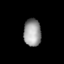
Tissue: lung
Cell type: Endothelial cells
Senescence score: 0.5996
Nuclear area (px): 464
Mean DAPI intensity: 154.733